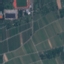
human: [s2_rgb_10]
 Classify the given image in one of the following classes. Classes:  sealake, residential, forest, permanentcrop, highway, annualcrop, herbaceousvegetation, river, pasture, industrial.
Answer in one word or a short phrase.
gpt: PermanentCrop